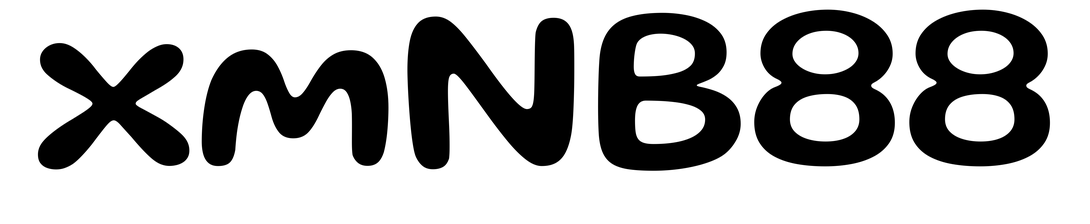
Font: Gluten_Medium